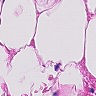
Metastatic tissue present: no